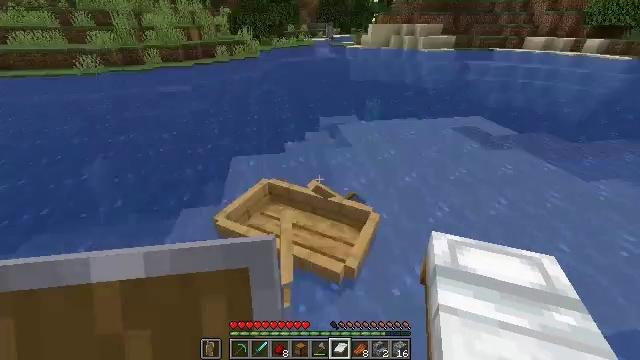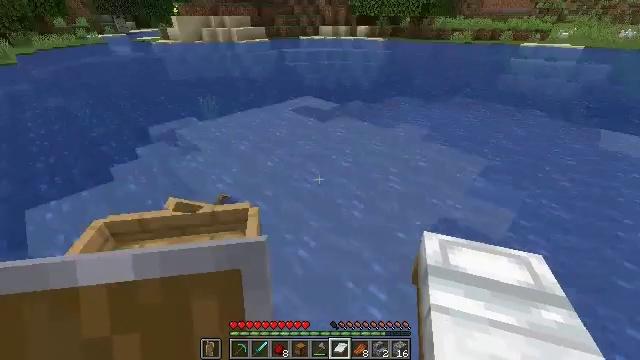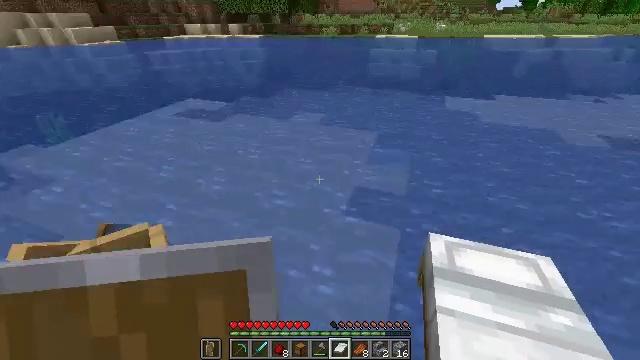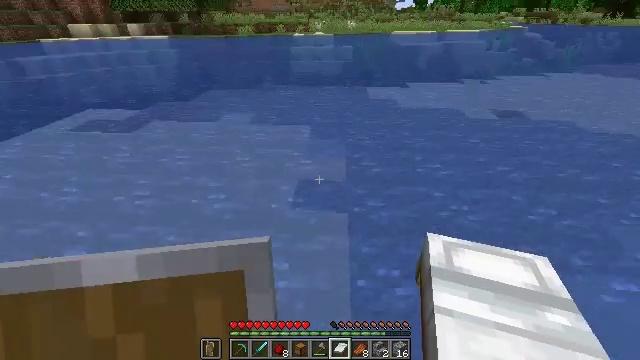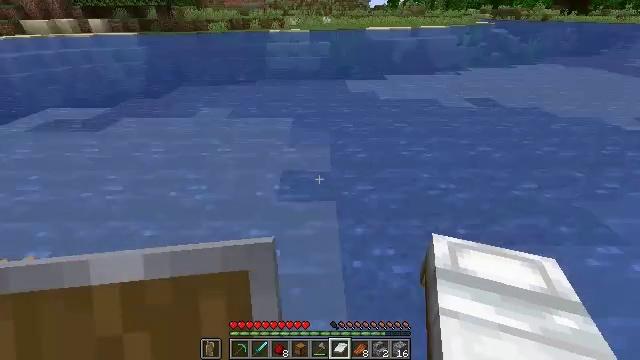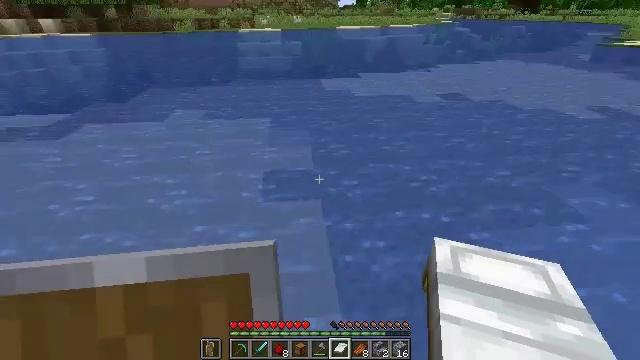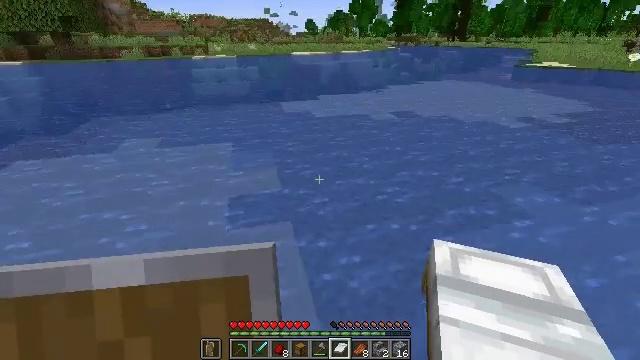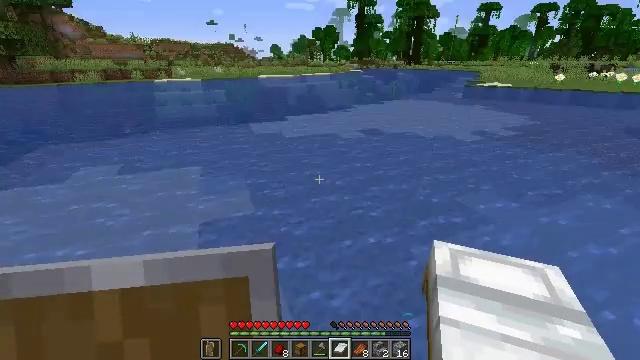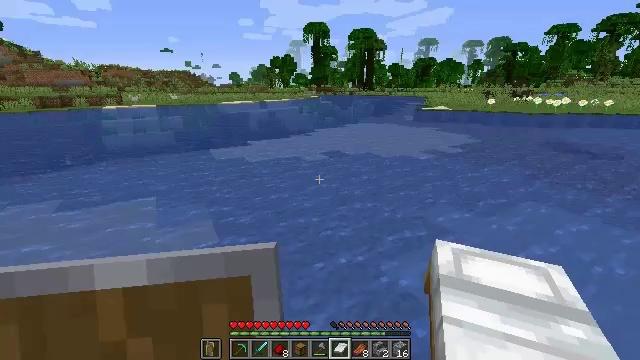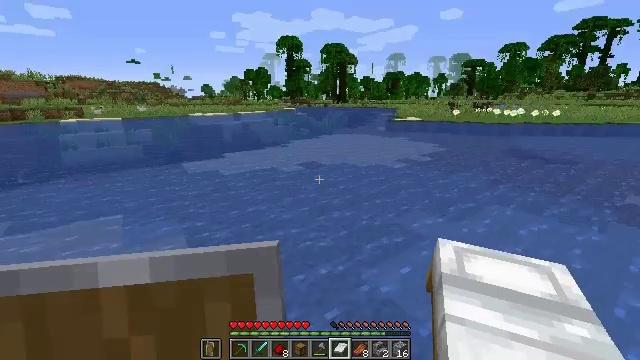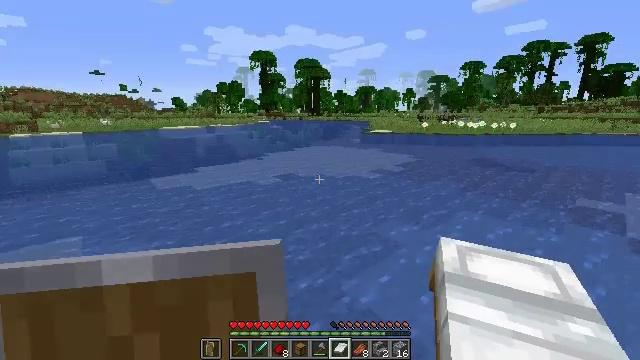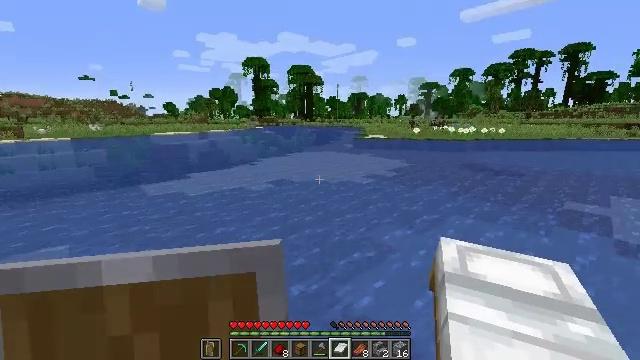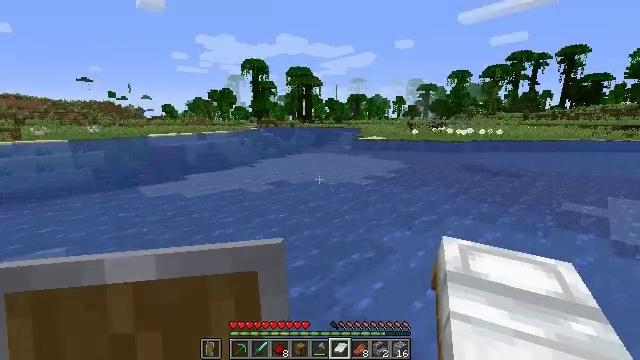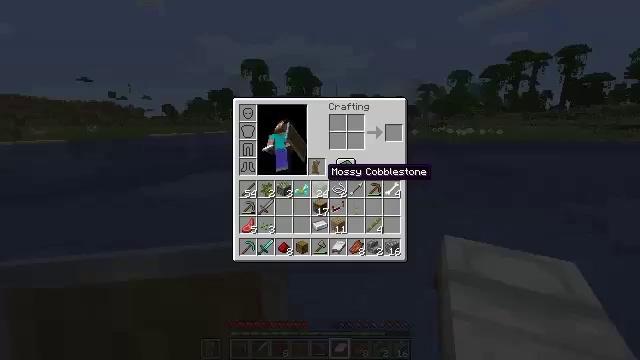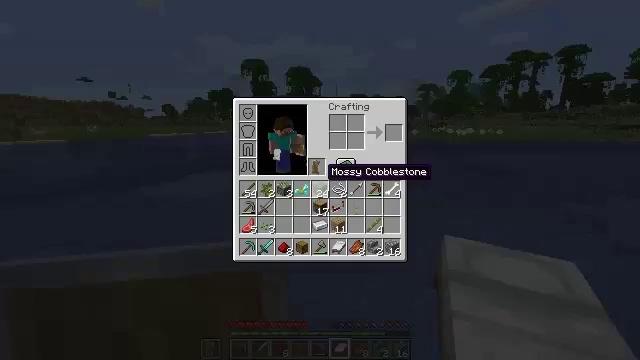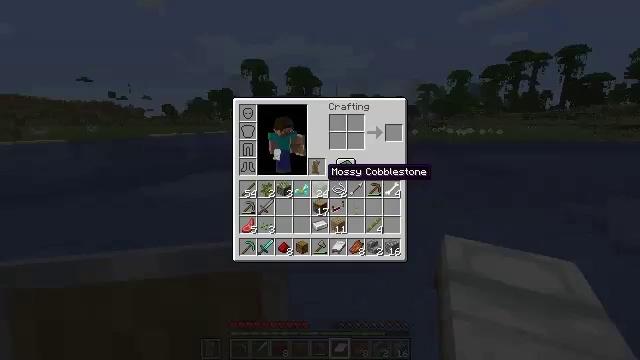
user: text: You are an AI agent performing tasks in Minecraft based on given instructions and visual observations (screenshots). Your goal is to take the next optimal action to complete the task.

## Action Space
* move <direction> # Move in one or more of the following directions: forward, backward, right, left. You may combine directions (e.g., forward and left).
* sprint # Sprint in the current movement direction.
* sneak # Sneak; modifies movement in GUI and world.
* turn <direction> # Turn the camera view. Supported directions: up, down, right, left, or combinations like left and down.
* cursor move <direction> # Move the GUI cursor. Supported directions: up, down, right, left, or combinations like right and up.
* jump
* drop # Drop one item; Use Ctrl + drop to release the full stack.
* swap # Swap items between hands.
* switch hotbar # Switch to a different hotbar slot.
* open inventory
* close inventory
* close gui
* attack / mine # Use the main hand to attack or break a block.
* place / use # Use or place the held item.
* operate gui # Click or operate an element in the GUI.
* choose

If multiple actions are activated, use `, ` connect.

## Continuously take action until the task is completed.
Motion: motion action
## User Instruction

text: Drop a cobblestone stairs.
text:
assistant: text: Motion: move forward, turn right and down
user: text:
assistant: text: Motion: move forward, turn right
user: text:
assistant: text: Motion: turn right
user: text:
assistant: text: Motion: turn right
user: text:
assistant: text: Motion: turn right
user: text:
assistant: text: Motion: turn right and up
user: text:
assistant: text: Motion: turn right and up
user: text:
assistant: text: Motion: turn right and up
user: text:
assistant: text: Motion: turn right and up
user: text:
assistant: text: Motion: turn right and up
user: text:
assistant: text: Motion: turn right and up
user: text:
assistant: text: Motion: no_op
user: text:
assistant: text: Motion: open inventory
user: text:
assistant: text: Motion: open inventory
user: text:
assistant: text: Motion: open inventory
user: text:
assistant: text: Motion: open inventory
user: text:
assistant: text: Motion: no_op
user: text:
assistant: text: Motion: no_op
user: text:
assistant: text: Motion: no_op
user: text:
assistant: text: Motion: close inventory
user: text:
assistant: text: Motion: turn right, close inventory
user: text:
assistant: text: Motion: turn right and up, close inventory
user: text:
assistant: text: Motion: turn right and up
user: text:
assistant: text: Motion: turn right
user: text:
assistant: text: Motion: no_op
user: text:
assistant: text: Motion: open inventory
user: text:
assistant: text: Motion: open inventory
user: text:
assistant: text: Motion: cursor move right and down, open inventory
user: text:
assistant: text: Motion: sprint, cursor move right and down
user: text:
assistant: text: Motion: sprint, cursor move right and down